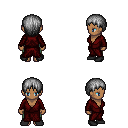
a pixel art fantasy rpg character, female body template, human, dark skin, red robe, teal pants, gray plain hairstyle, black shoes, four views (front, back, left, right), 2x2 character sprite sheet, small pixel art, hard edges, no anti-aliasing